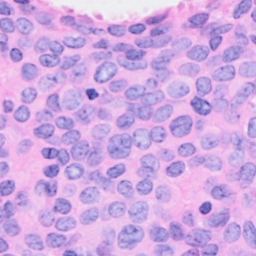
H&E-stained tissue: Breast